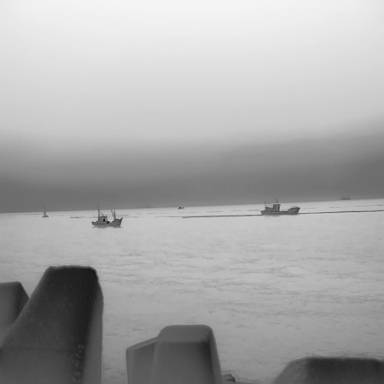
There are three bulk_carriers in the infrared image.